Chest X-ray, AP view. Patient: 47 years old, sex M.
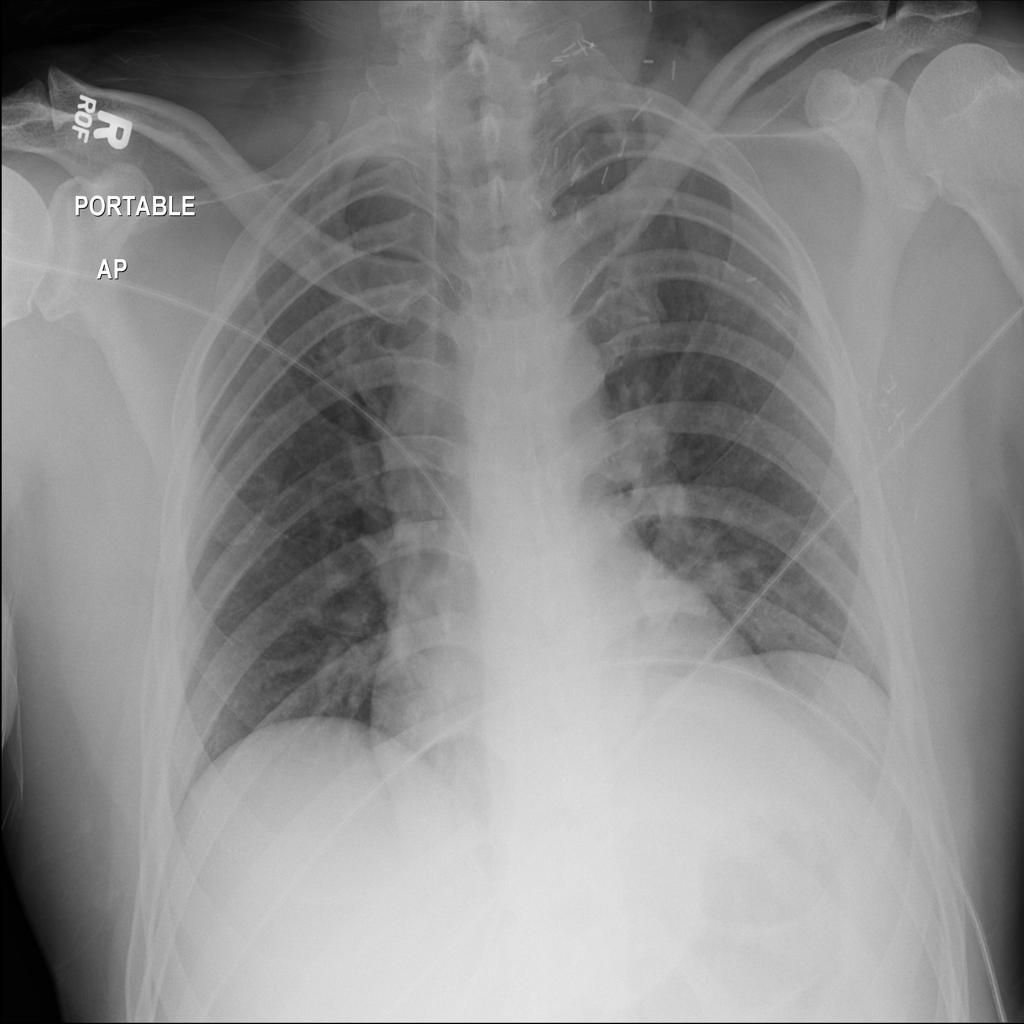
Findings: Infiltration